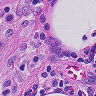
Metastatic tissue present: no